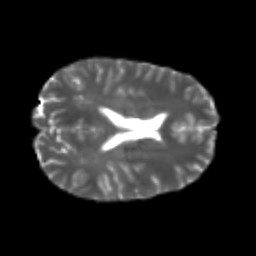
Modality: T2w
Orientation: axial
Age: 20
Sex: male
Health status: healthy
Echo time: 0.074 s